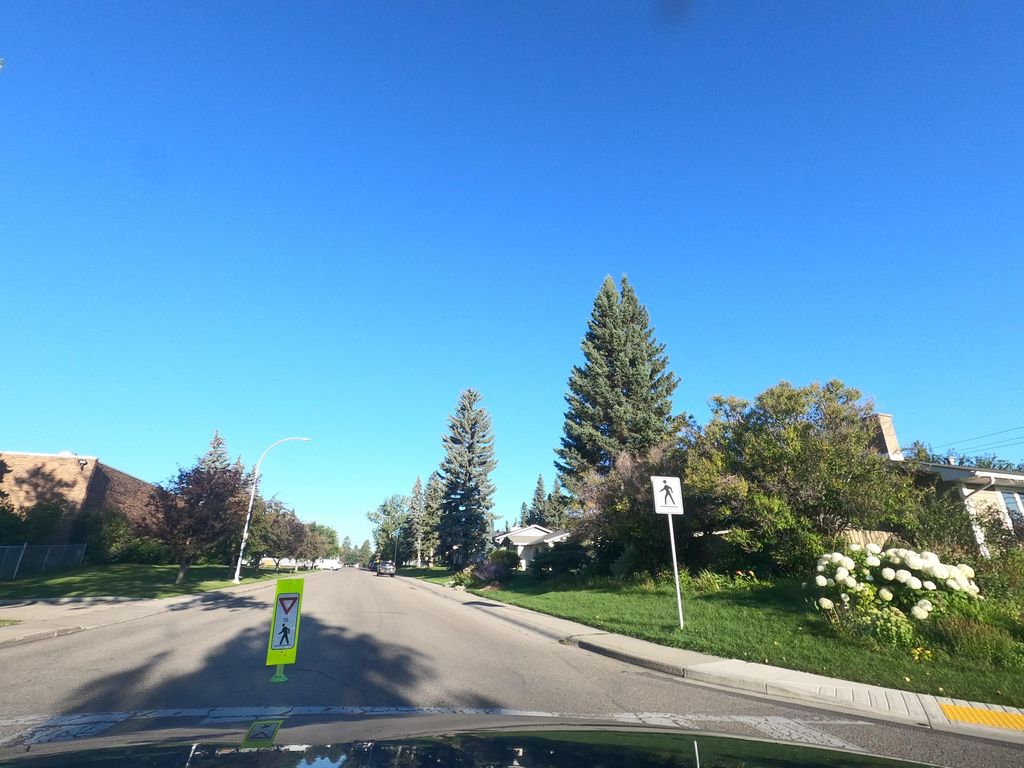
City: calgary